Field crop: maize
Growth stage: 2
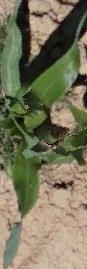
Species: maize